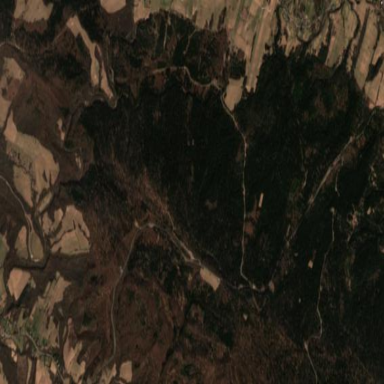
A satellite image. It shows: Forest area.